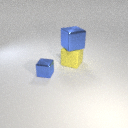
large yellow rubber cube below large blue metal cube